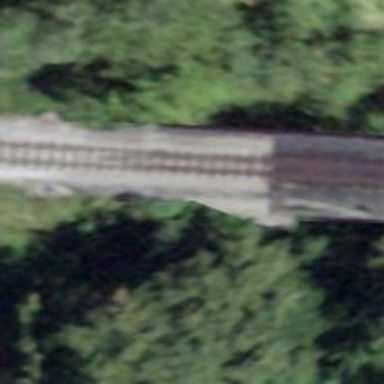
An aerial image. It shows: Narrow-gauge railway bridge with contact line electrification.